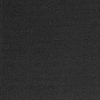
Atmospheric dust classification: dusty